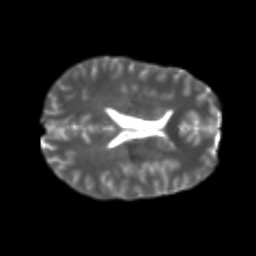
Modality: T2w
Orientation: axial
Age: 25
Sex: male
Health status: healthy
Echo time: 0.074 s